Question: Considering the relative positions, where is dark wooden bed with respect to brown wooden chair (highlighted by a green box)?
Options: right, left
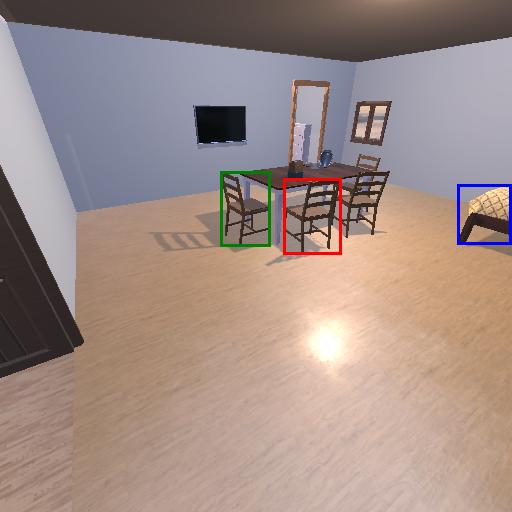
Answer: right